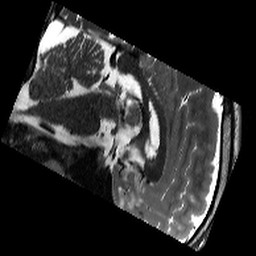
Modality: T2w
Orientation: sagittal
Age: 29
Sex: male
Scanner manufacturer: siemens
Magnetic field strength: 3 T
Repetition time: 11.39 s
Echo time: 0.09 s